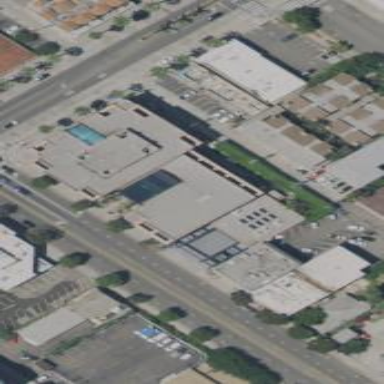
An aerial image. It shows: Commercial building.